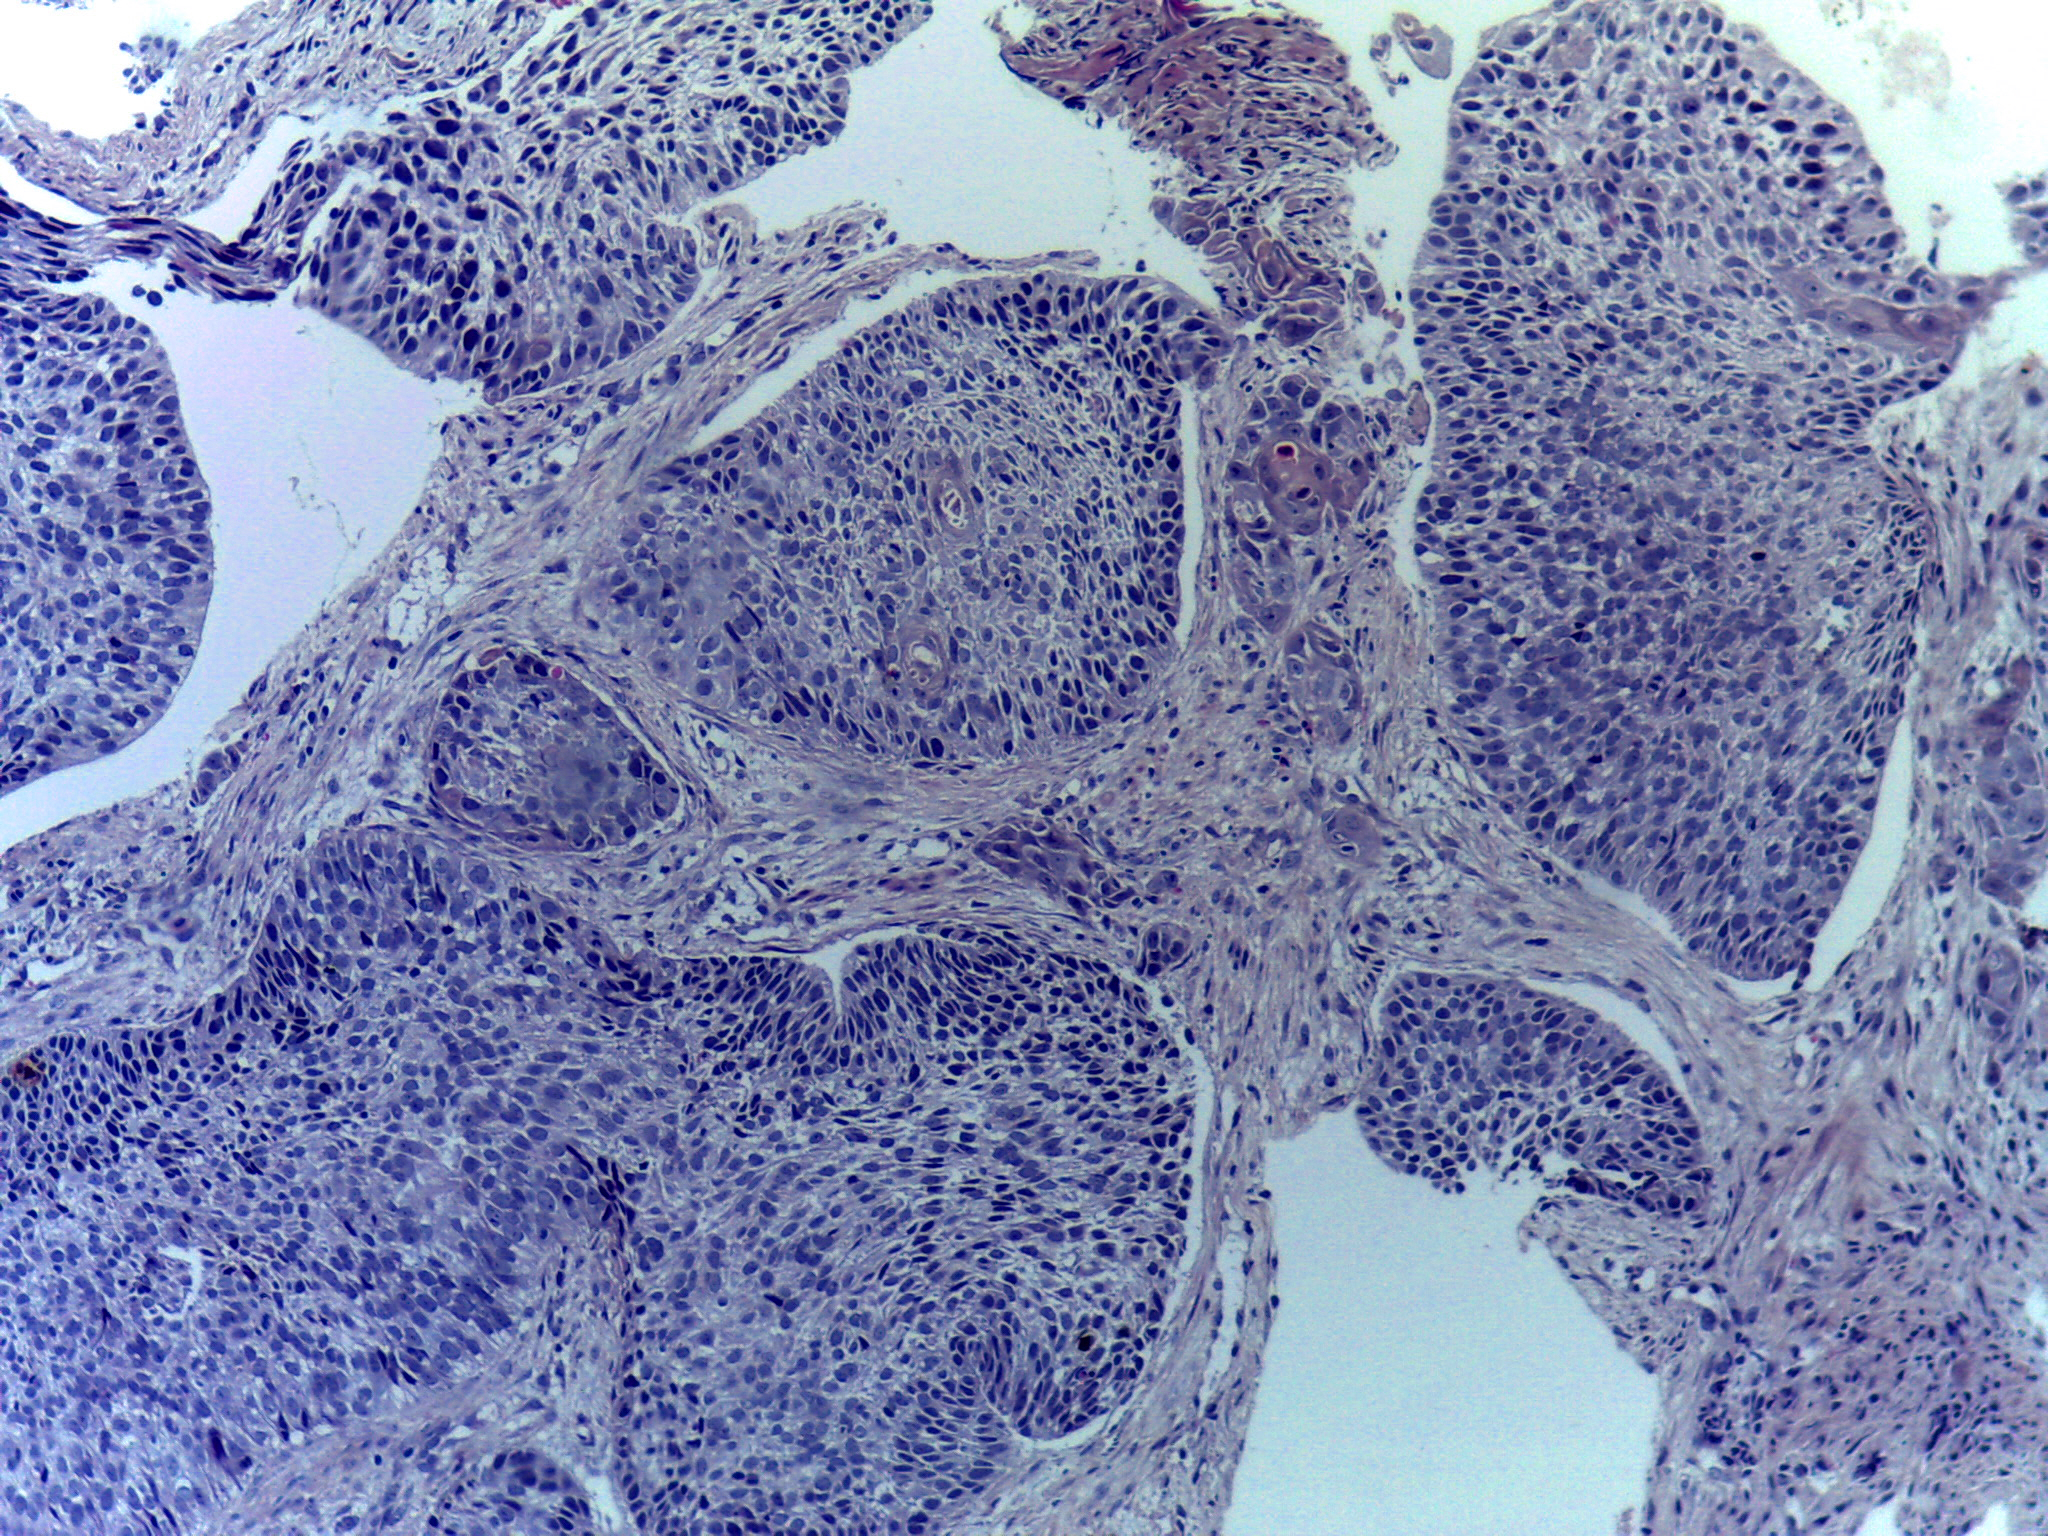
Diagnosis: OSCC